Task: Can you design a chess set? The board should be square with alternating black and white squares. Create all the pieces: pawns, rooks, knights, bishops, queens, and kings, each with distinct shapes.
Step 2272:
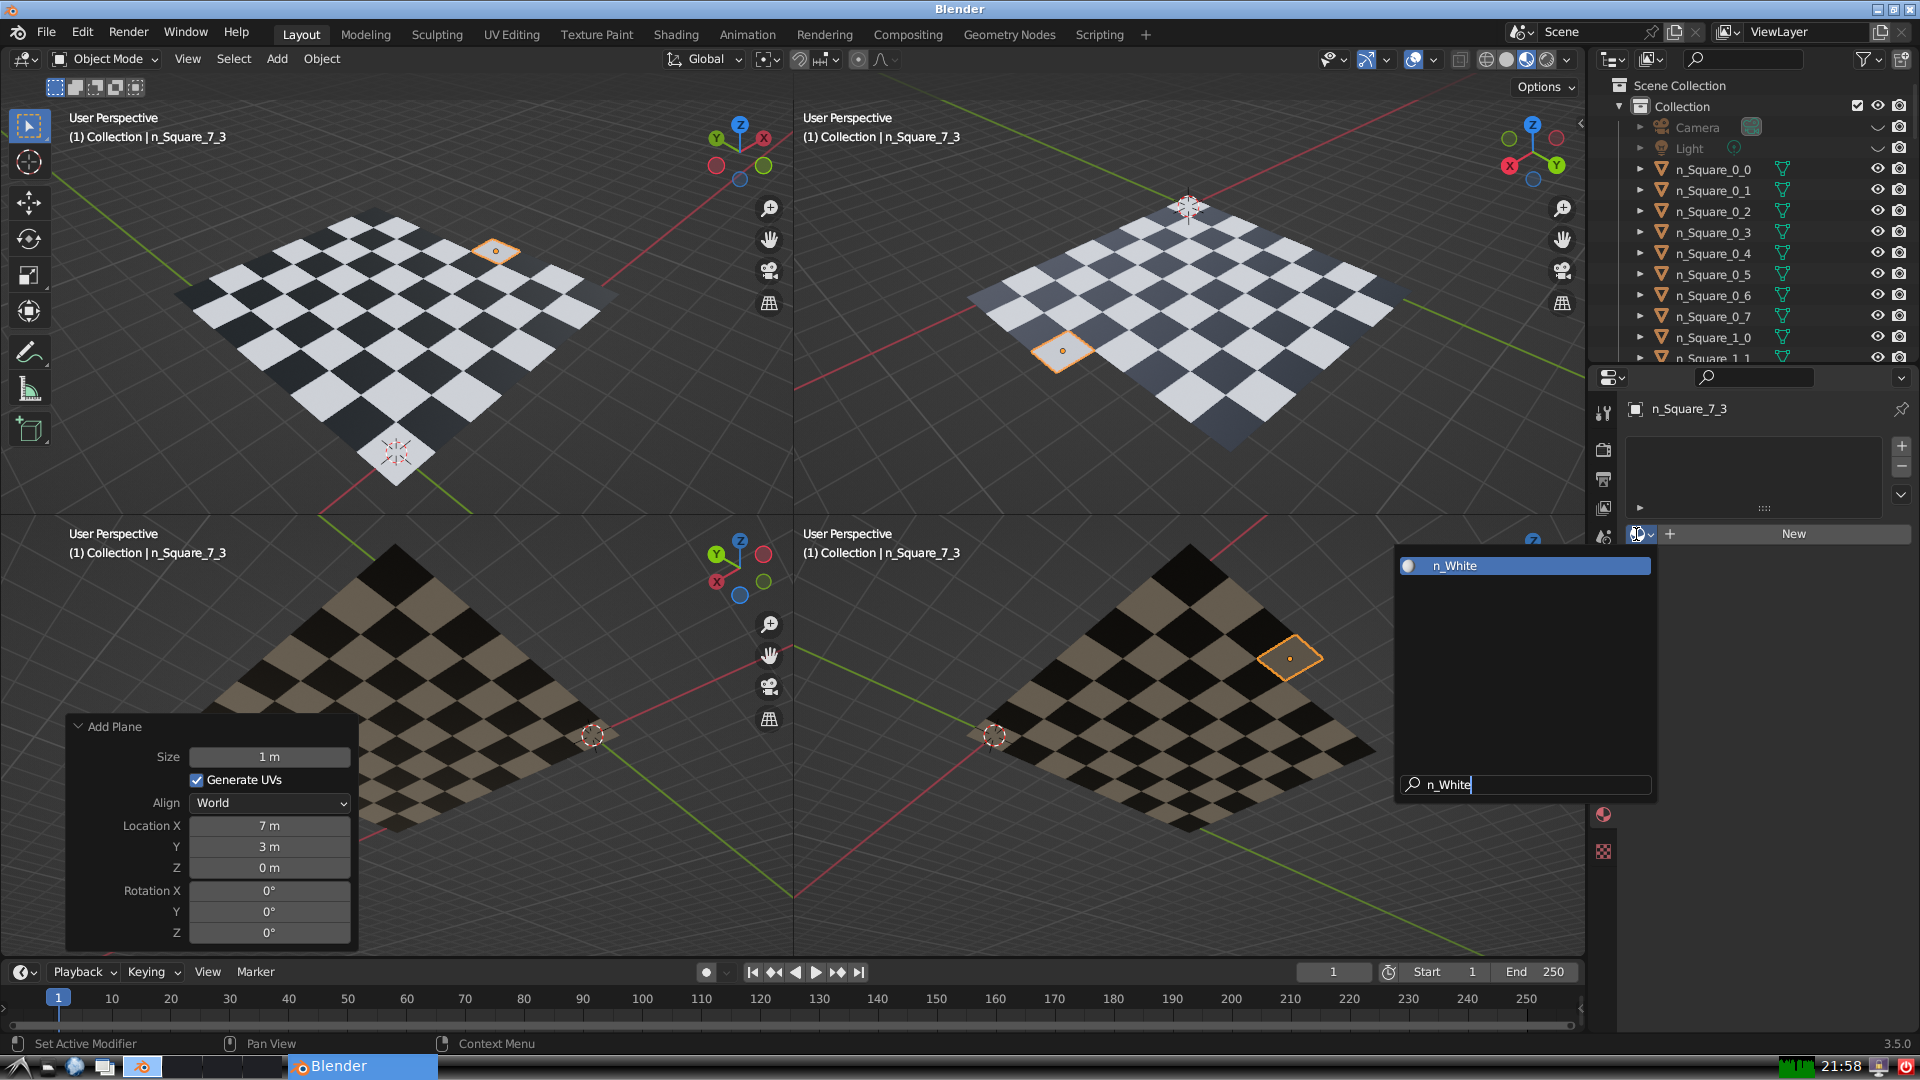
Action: {"key_press": ['Return']}